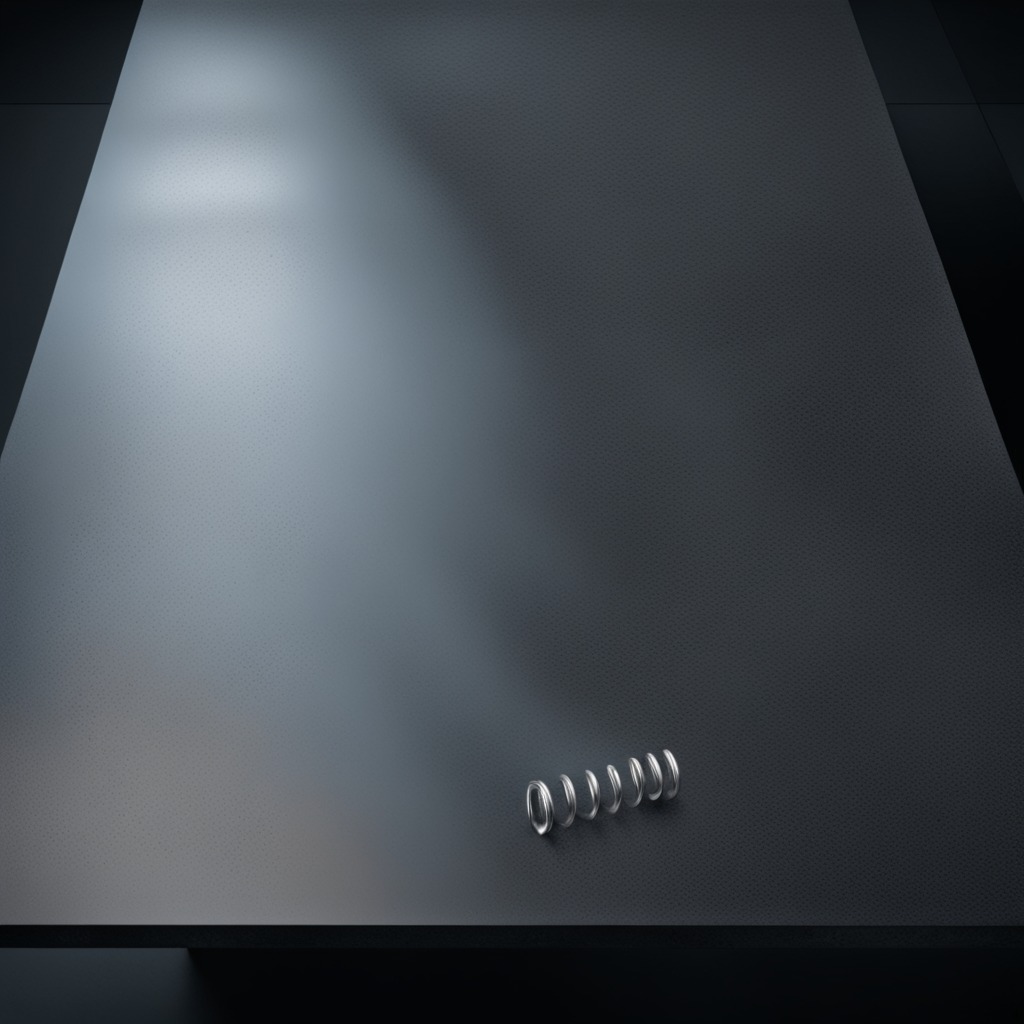
A coiled metal spring is lying on a clean granite table inside a workshop at night.